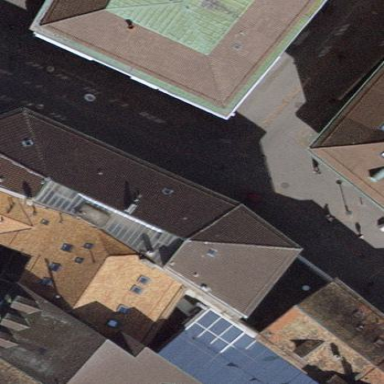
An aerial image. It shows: Building with hipped roof made of roof tiles.